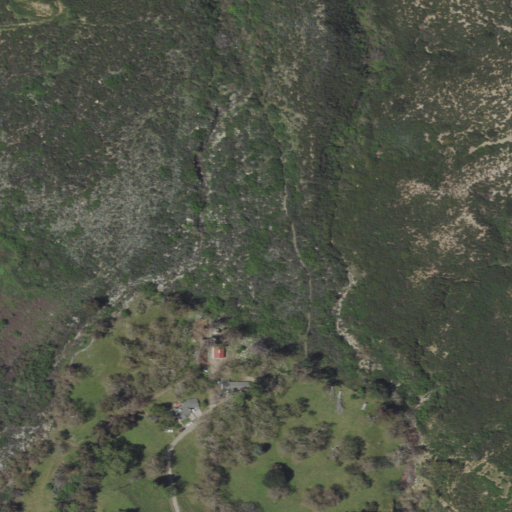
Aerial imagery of valley in California named Ames Canyon containing shrub and open development